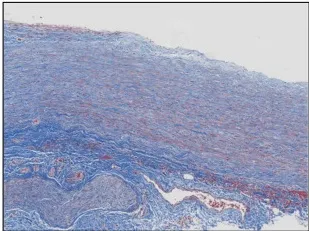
(A) Masson's trichrome stain shows the remodeled ECM scaffold material. The neo-tissue is characterized by a highly aligned and organized accumulation of spindle cells and collagen fibers oriented along the length of the pulmonary artery. The luminal surface (top) is lined by endothelial cells and there is a vascular adventitia on the abluminal surface. Sections of a nerve fiber can also be seen at the lower left corner of the image.
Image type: pathology (masson_trichrome)